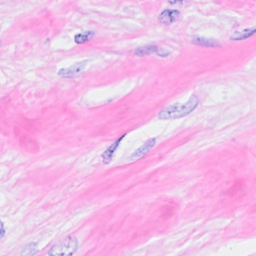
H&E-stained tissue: Breast